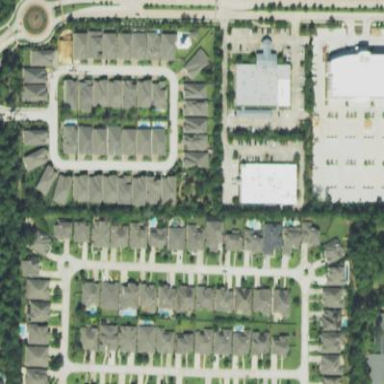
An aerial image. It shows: Residential neighbourhood.